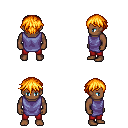
a pixel art fantasy rpg character, male body template, human, dark skin, chain tabard jacket, red pants, light blonde short bangs hairstyle, four views (front, back, left, right), 2x2 character sprite sheet, small pixel art, hard edges, no anti-aliasing